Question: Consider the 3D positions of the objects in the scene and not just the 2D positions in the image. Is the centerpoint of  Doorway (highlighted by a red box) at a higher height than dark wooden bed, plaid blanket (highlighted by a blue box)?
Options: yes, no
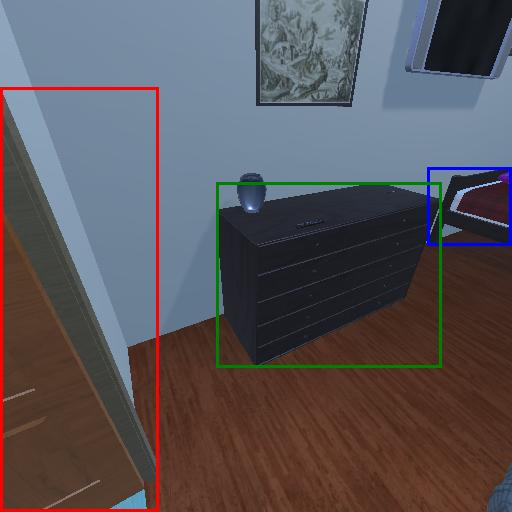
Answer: yes